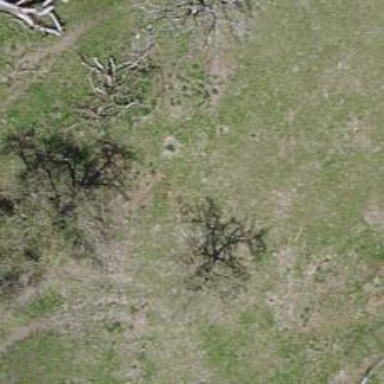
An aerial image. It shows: Beautiful tree in nature.